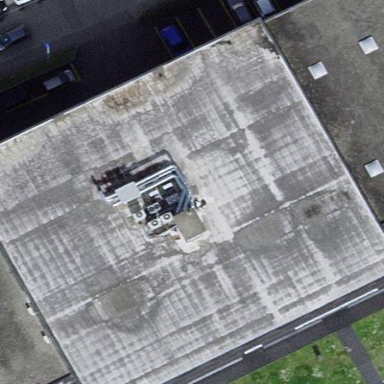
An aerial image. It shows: Building that houses car shop.